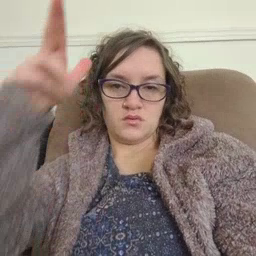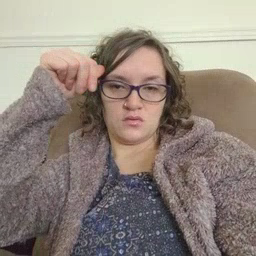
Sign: horse